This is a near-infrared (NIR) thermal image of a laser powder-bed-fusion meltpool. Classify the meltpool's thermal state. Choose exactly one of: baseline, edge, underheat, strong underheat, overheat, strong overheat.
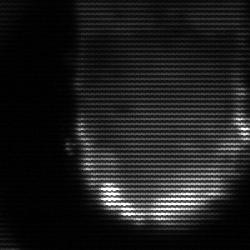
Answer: baseline